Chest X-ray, PA view. Patient: 46 years old, sex M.
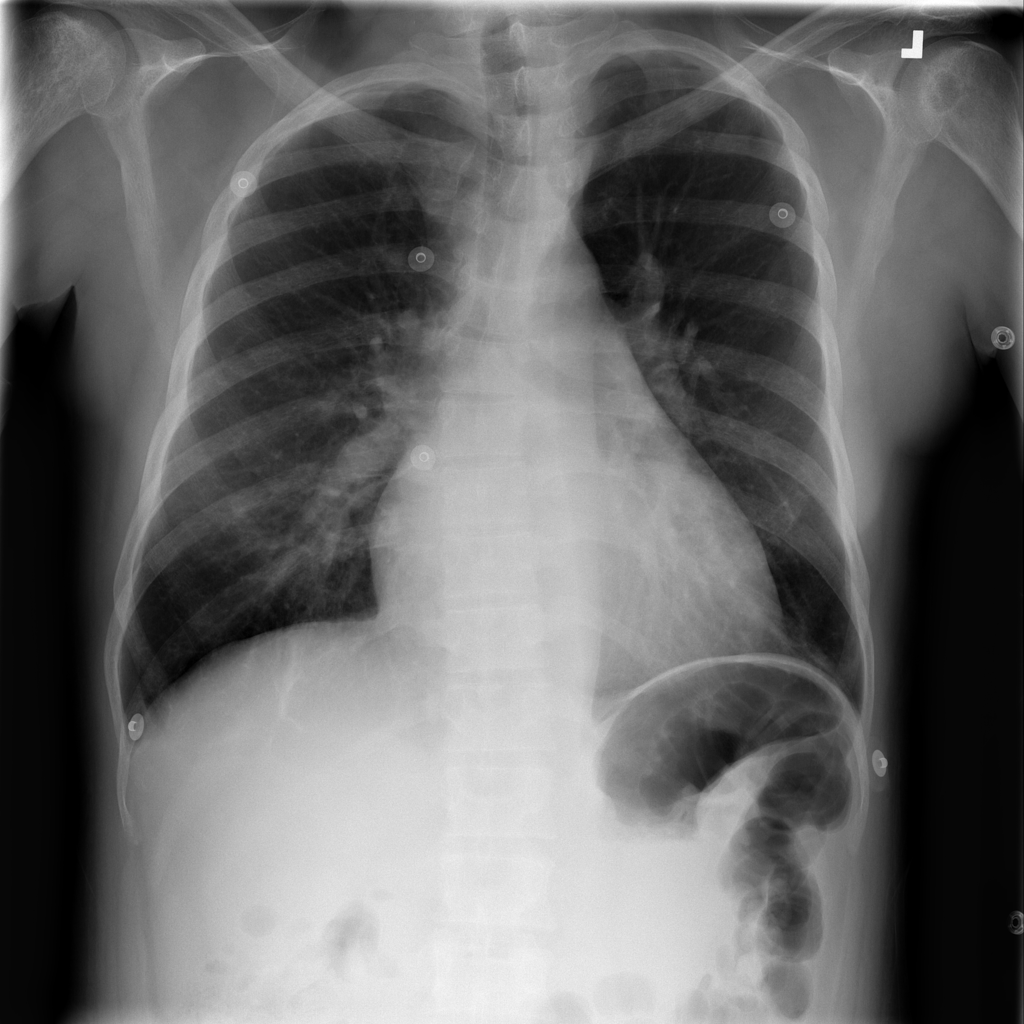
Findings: Cardiomegaly